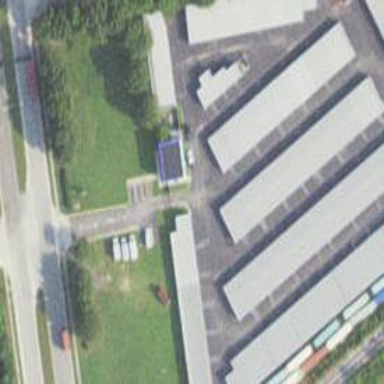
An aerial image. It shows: Commercial building.